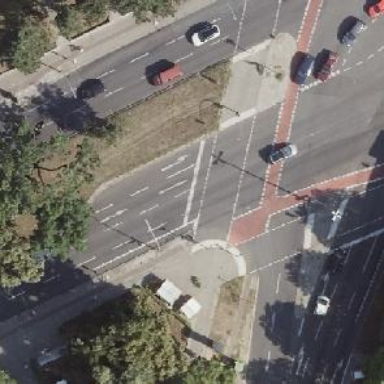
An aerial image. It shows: Road crossing with traffic signals.